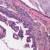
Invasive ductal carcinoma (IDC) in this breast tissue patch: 0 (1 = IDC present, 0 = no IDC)